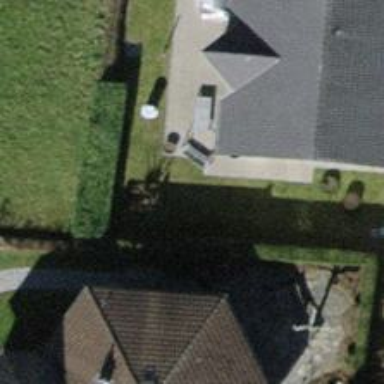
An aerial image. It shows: Detached building.